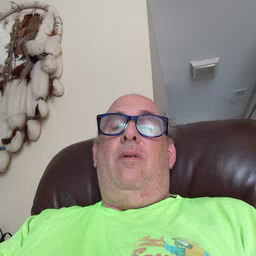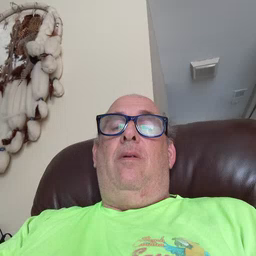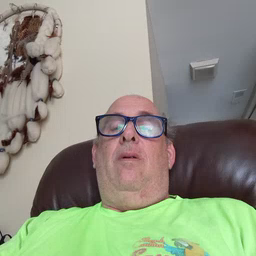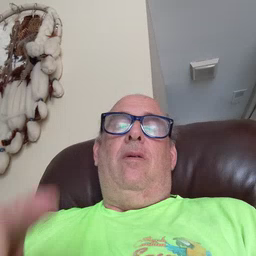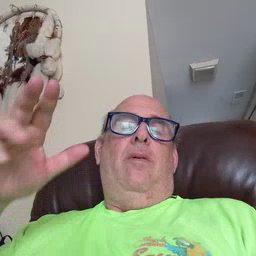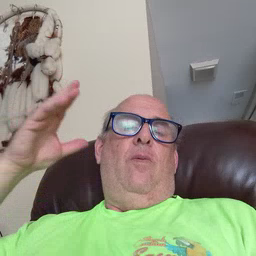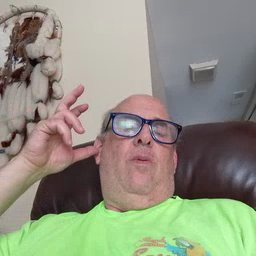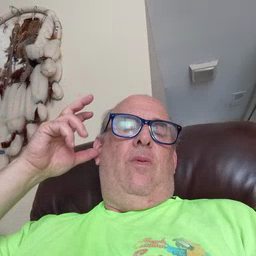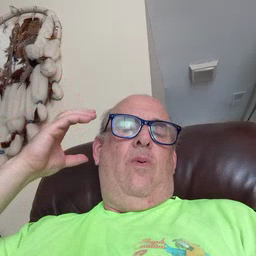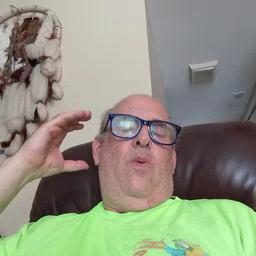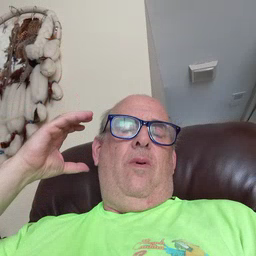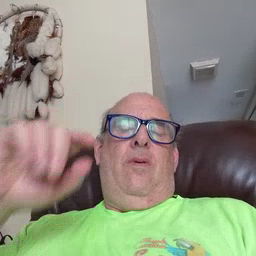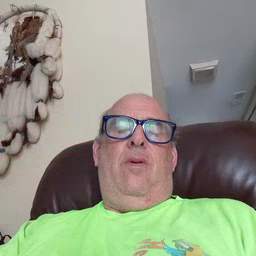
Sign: radio